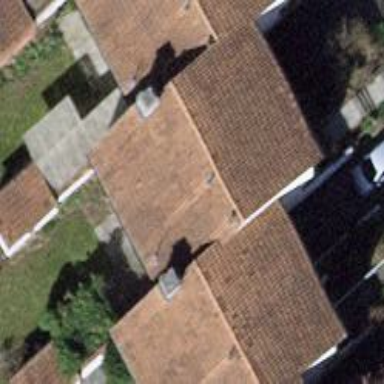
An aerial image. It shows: Terrace building.